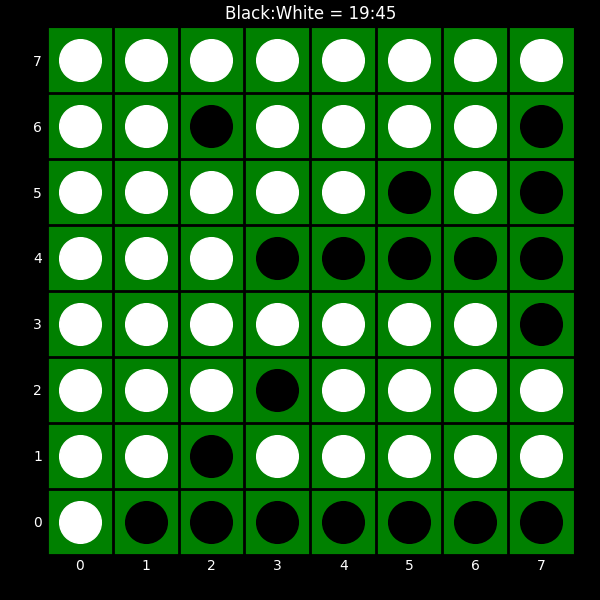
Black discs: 19
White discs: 45